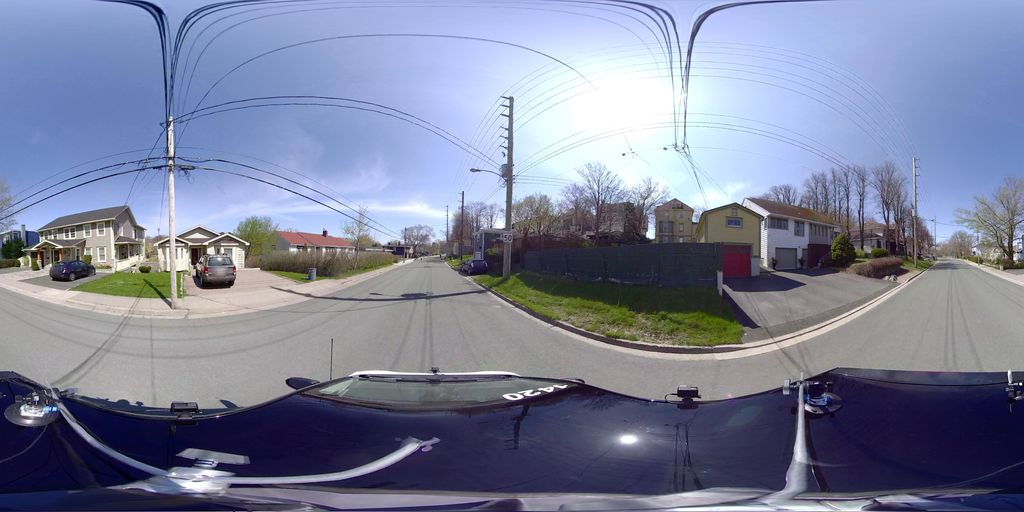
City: st_johns